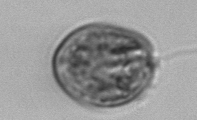
Label: Prorocentrum